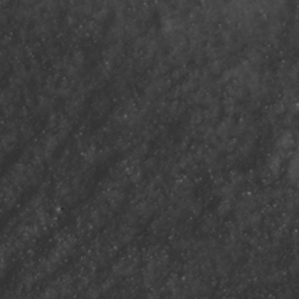
Label: non_frost